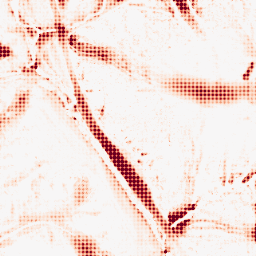
Category: morphological
Decomposition family: morphological
Decomposition parameters: operation: opening
size: 20
Upsampling method: sinc_blackman
Upsampling parameters: scale: 8
kernel_size: 8
Upsampling scale: 8